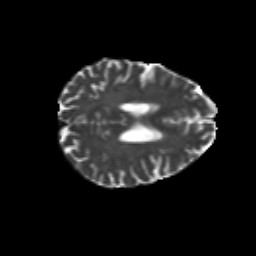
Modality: T2w
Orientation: axial
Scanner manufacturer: siemens
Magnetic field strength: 3 T
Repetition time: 6.8 s
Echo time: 0.093 s